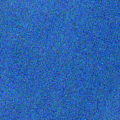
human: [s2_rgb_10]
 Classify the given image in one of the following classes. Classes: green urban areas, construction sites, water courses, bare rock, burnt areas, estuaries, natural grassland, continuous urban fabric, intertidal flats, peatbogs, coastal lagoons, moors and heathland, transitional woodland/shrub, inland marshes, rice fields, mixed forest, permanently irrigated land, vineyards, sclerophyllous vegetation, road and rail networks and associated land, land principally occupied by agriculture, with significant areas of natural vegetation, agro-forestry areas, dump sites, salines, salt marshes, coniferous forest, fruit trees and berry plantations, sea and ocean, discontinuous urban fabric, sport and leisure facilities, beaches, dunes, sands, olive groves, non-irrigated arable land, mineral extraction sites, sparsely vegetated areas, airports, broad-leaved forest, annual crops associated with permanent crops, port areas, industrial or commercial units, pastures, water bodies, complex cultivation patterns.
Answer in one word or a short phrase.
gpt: sea and ocean